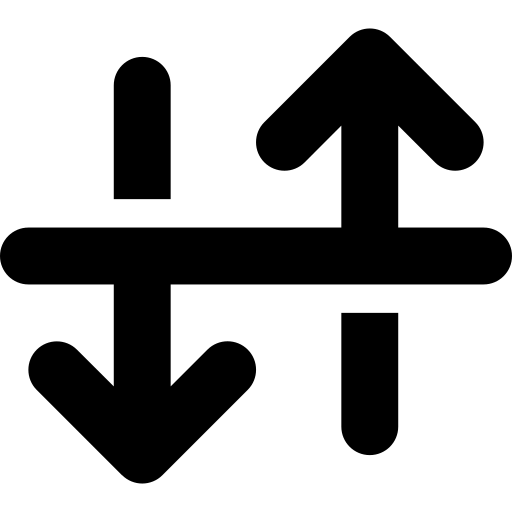
Tags: icon, FontAwesome, fa-icon, solid, arrow, down, up, across, line